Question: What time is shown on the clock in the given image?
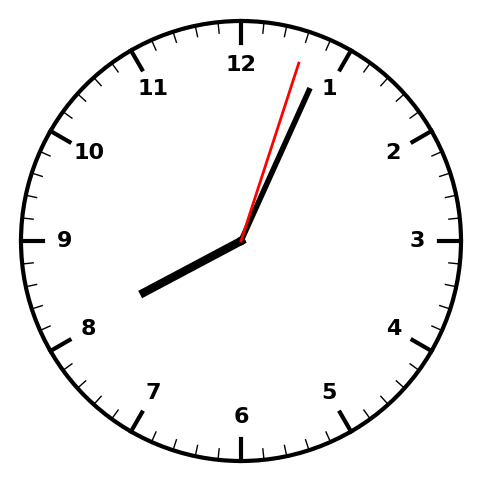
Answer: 08:04:03